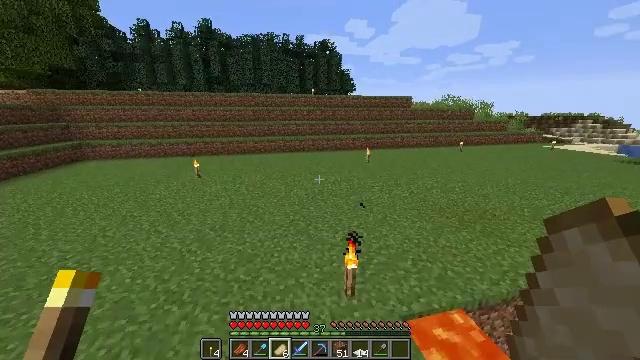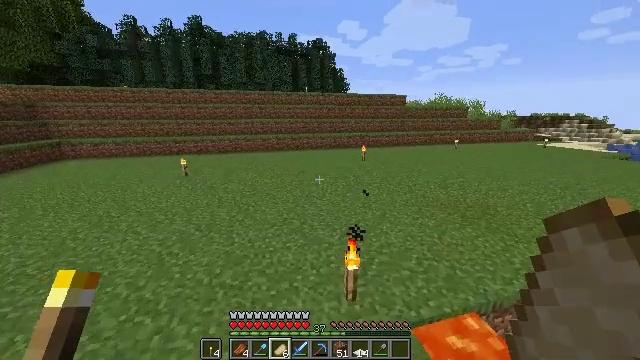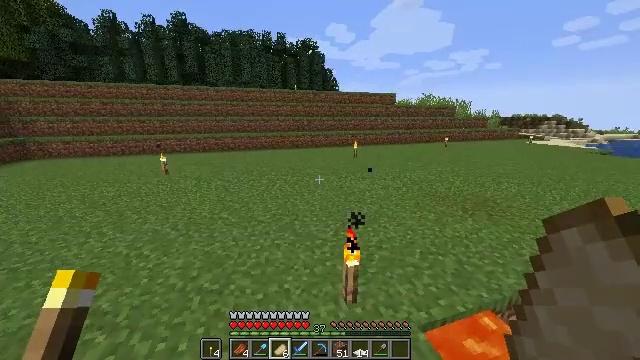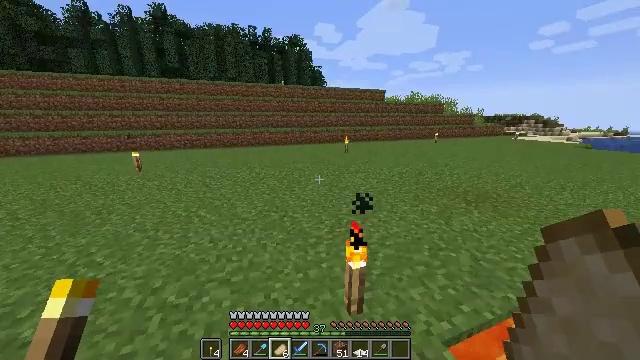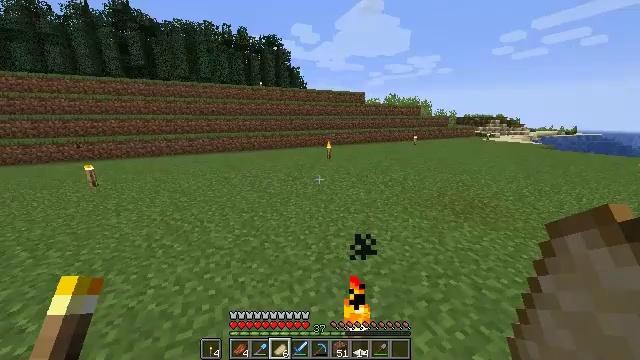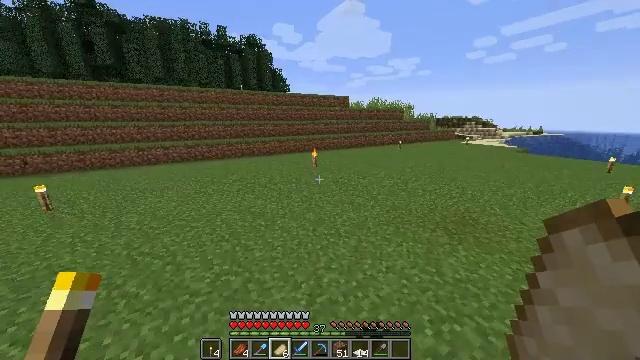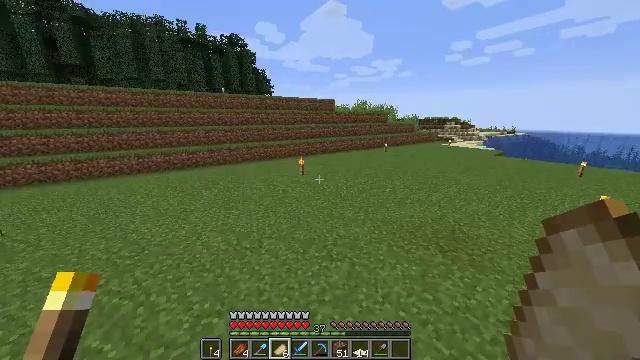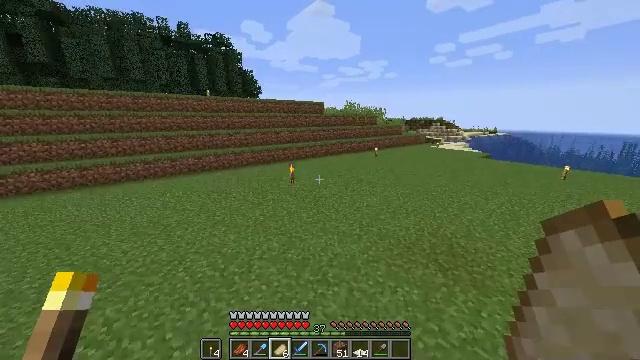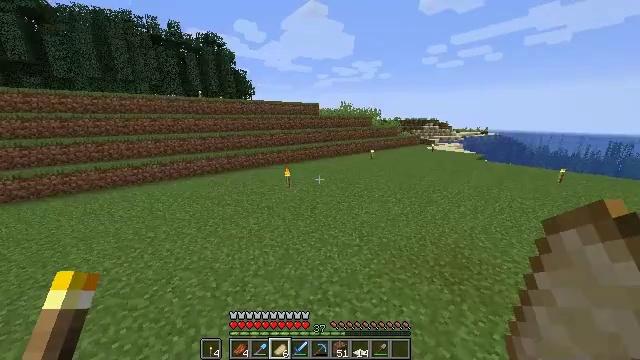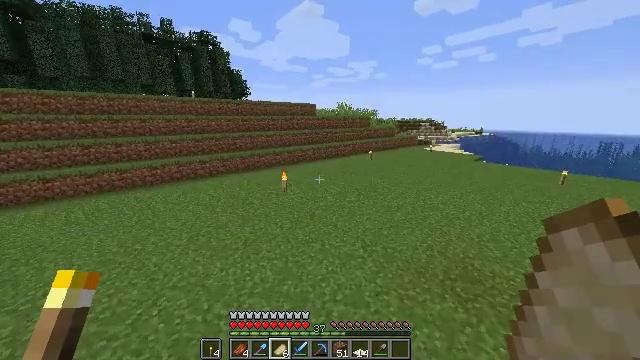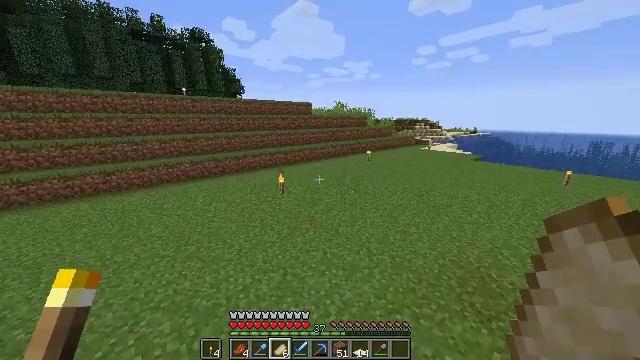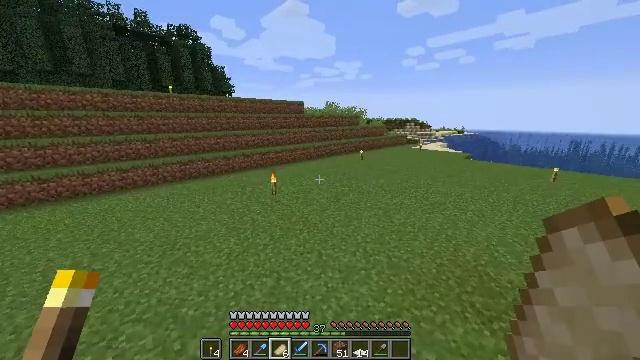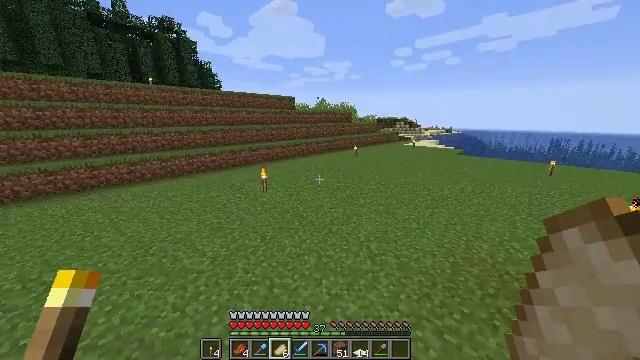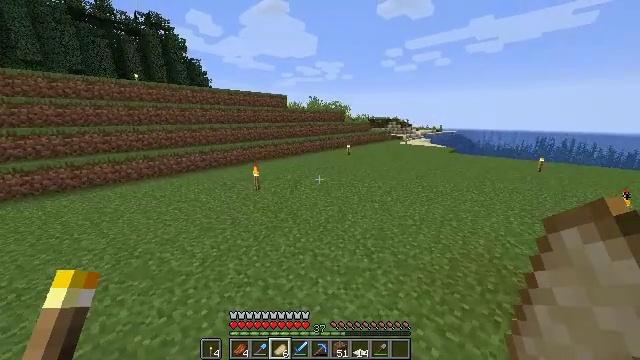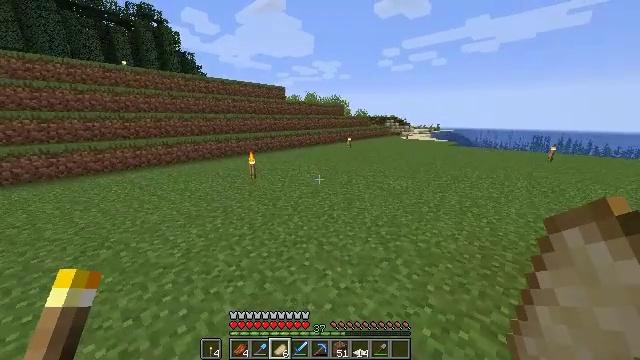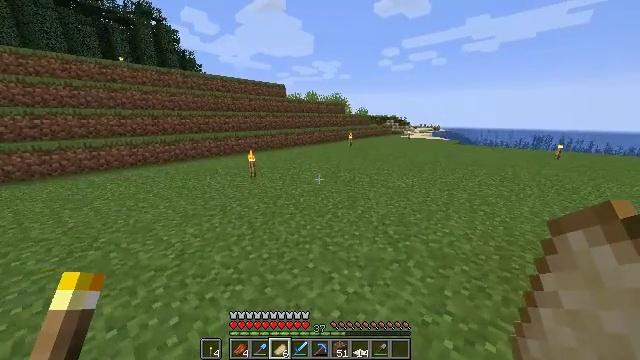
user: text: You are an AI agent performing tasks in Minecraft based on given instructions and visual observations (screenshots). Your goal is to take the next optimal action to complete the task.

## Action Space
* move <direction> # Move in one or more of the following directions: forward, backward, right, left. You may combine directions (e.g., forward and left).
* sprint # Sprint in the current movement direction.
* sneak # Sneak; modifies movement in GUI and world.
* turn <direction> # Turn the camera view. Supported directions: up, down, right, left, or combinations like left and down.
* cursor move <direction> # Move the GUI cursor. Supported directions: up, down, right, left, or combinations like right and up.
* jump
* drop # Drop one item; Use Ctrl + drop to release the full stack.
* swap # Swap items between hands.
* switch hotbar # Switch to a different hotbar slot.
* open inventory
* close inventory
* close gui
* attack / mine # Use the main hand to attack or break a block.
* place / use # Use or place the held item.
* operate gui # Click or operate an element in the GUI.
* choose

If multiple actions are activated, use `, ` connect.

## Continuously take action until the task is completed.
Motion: motion action
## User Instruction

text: Retrieve the smithing table you placed.
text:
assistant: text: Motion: move forward, sprint, turn right, jump
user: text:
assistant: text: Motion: move forward, turn right, jump
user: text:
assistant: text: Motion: move forward, turn right, jump
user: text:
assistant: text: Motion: move forward, turn right, jump
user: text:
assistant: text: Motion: move forward, turn right, jump
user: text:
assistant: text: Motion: move forward, sprint, turn right, jump
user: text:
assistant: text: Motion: move forward, sprint, turn right, jump
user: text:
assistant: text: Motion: move forward, sprint, turn right, jump
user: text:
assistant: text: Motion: move forward, turn right, jump
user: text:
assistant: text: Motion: move forward, turn right, jump
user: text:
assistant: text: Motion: move forward, turn right, jump
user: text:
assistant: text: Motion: move forward, turn right, jump
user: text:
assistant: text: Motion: move forward, turn right, jump
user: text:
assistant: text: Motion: move forward, sprint, jump
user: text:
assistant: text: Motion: move forward, sprint, jump
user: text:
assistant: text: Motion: move forward, sprint, jump
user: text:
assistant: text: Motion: move forward, jump
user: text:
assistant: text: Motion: move forward, jump
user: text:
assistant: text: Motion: move forward, jump
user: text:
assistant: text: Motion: move forward, jump
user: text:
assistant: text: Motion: move forward, jump
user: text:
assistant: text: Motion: move forward, sprint, jump
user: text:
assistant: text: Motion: move forward, sprint, jump
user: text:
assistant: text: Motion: move forward, sprint, jump
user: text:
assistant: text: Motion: move forward, sprint, jump
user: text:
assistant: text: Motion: move forward, jump
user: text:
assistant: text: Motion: move forward, jump
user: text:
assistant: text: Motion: move forward, jump
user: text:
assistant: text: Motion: move forward, sprint, jump
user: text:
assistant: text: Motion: move forward, sprint, jump